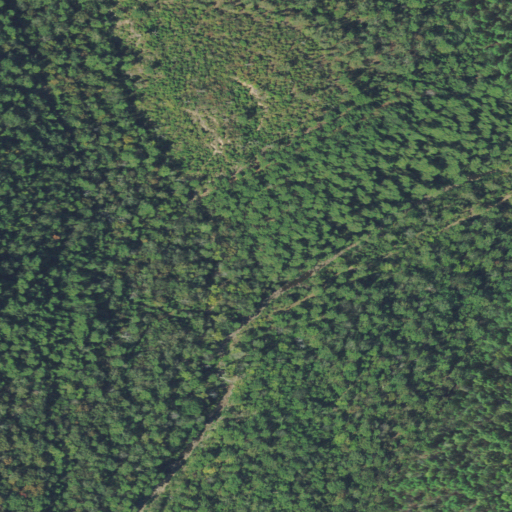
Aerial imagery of valley in Oklahoma named Panther Hollow containing mixed forest, deciduous forest, evergreen forest, and shrub